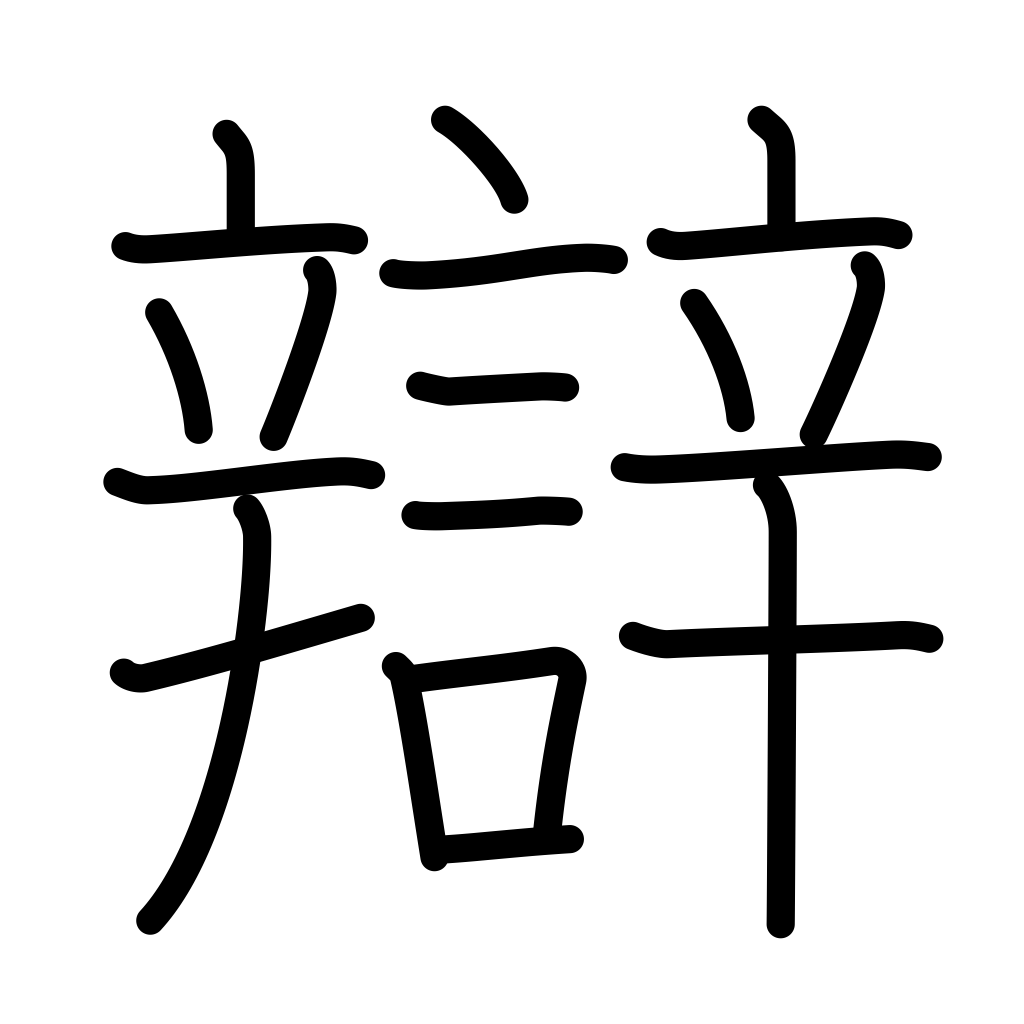
Meaning: speech, dialect